Question: I went to Xcode\Preferences\Accounts. But I could not find the next step.
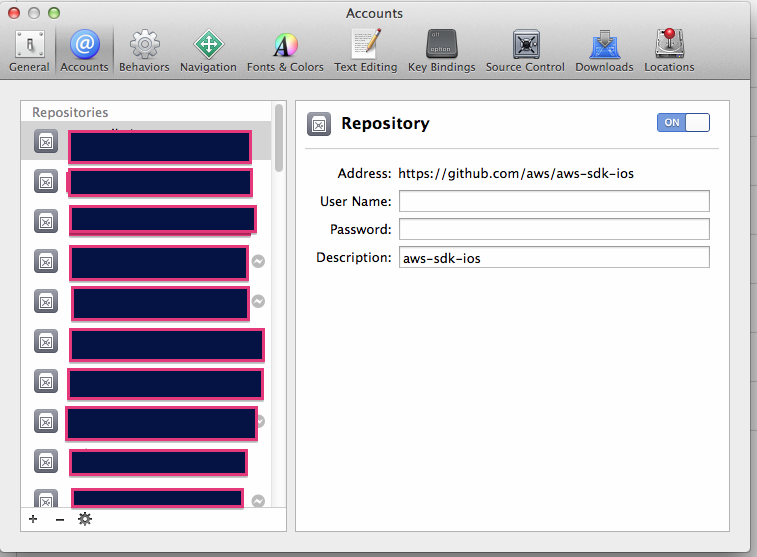
Answer: It is in here, but you probably don't have a account yet. If you click on the + you can add an Apple ID.
Then, in the details of your Apple account you will be able to see your provisioning profiles.